Interaction volume radius: 10 \u00c5
Interaction volume height: 10 \u00c5
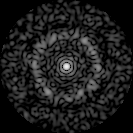
Disorder parameter: 0.8071